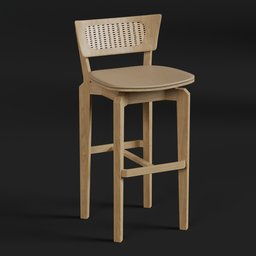
Label: furniture